Interaction volume radius: 5 \u00c5
Interaction volume height: 10 \u00c5
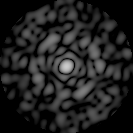
Disorder parameter: 0.8534